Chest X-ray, AP view. Patient: 45 years old, sex M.
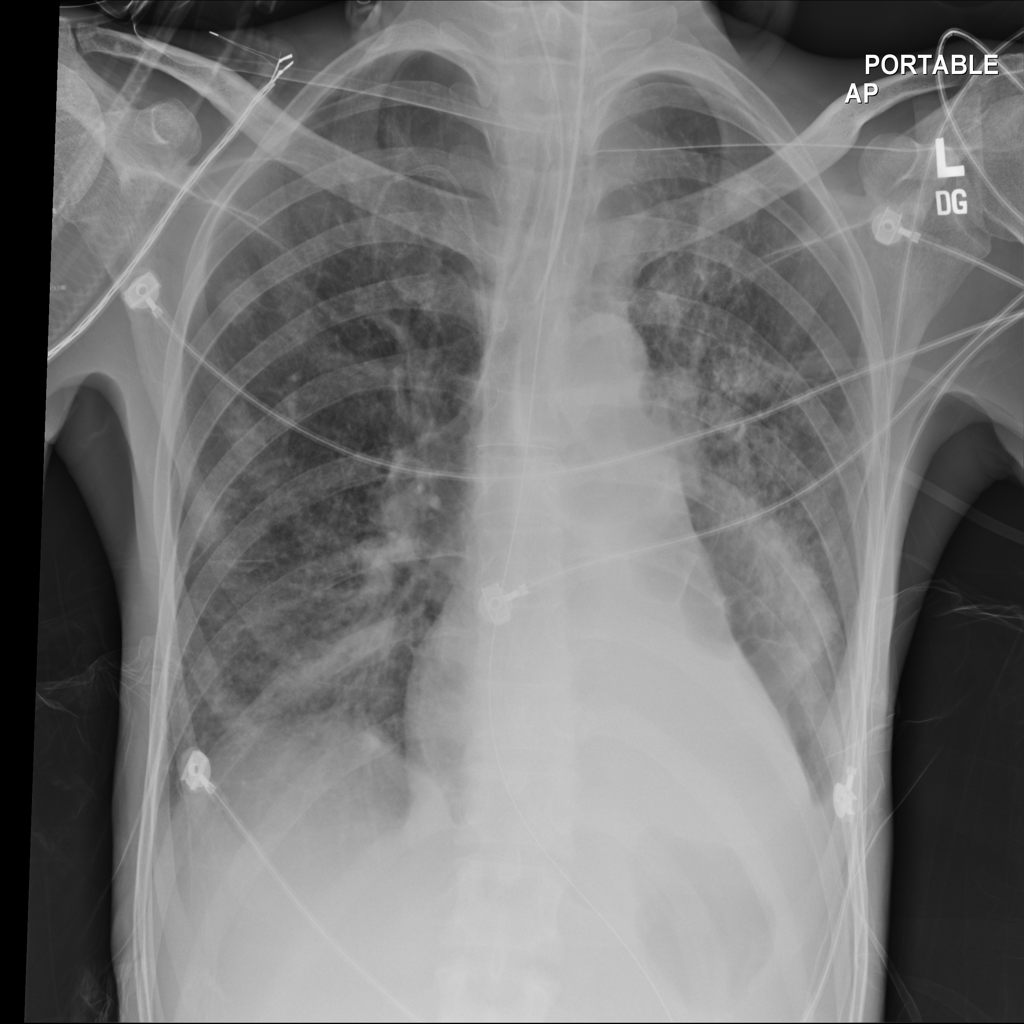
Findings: Atelectasis, Consolidation, Infiltration, Mass